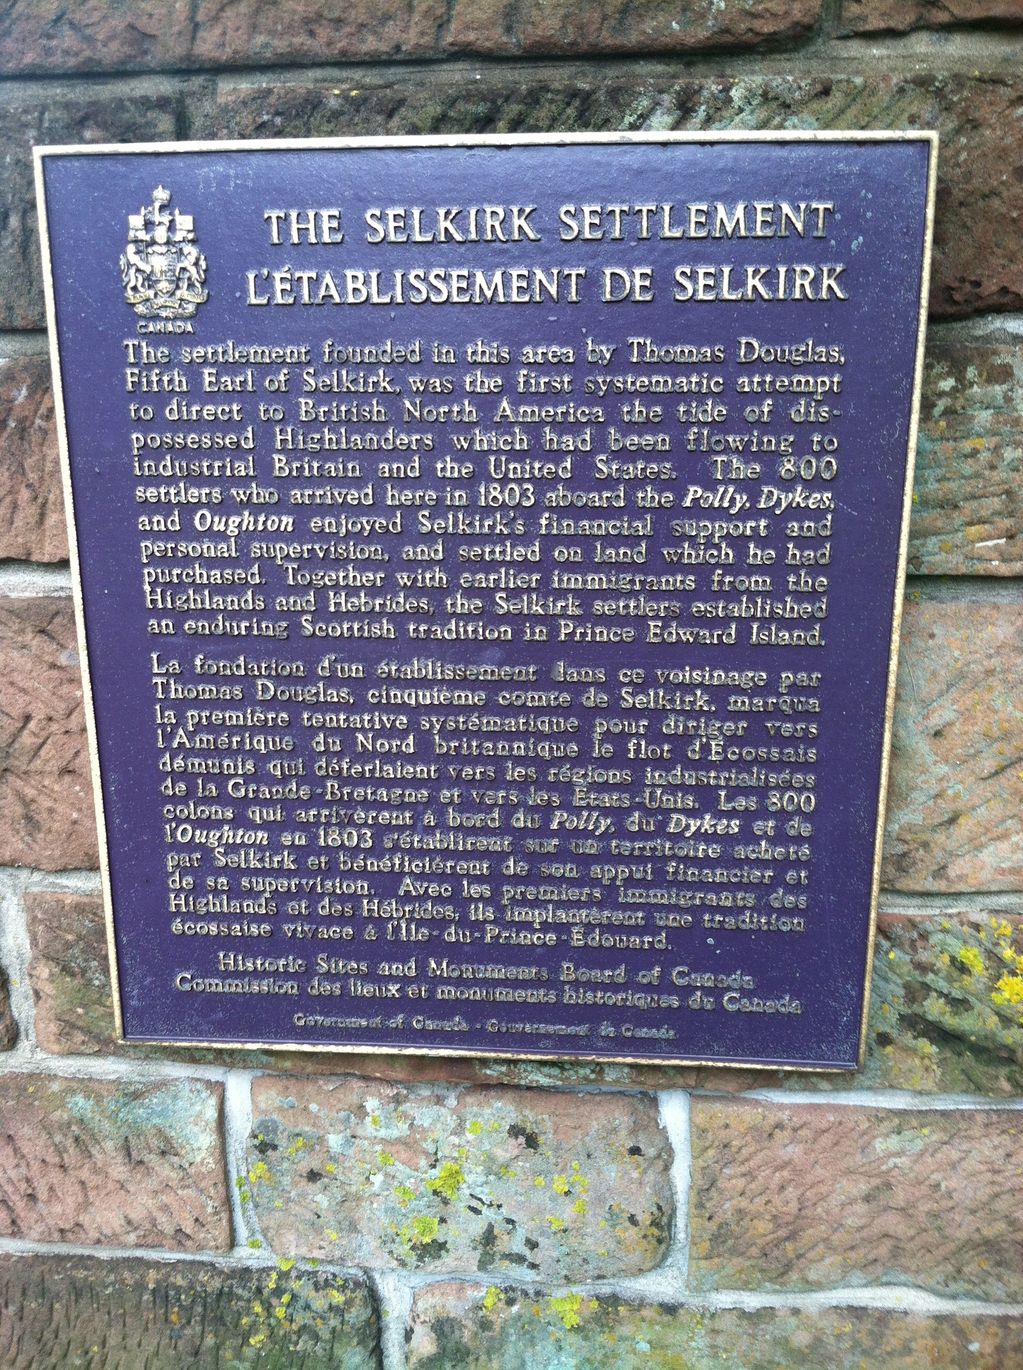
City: charlottetown